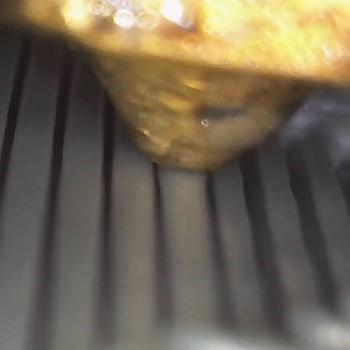
Flow rate: 127%